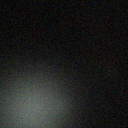
Screen state: off